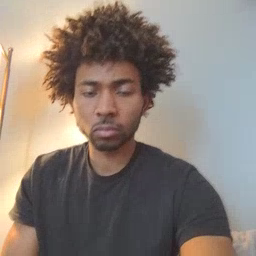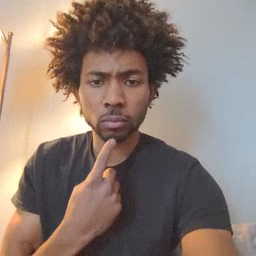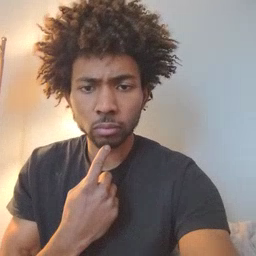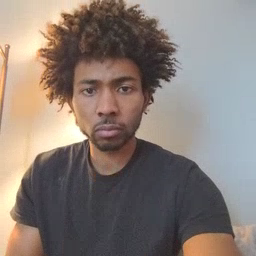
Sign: say